Aerial crown-view tile of a tropical tree (Barro Colorado Island, Panama), acquired 20250715:
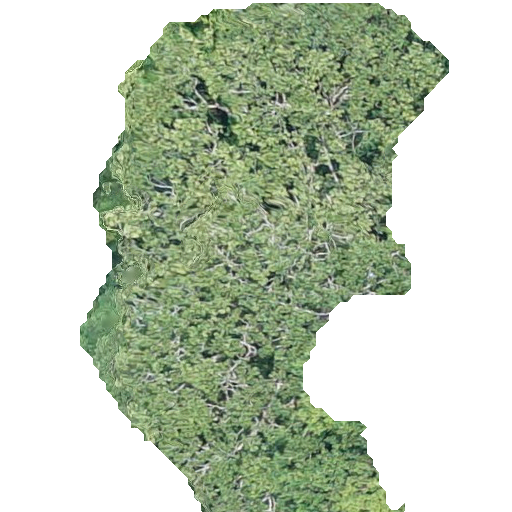
Species: Sterculia apetala
GBIF accepted scientific name: Sterculia apetala
Crown area: 199.886 m²